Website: walmart
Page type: customer-info-address
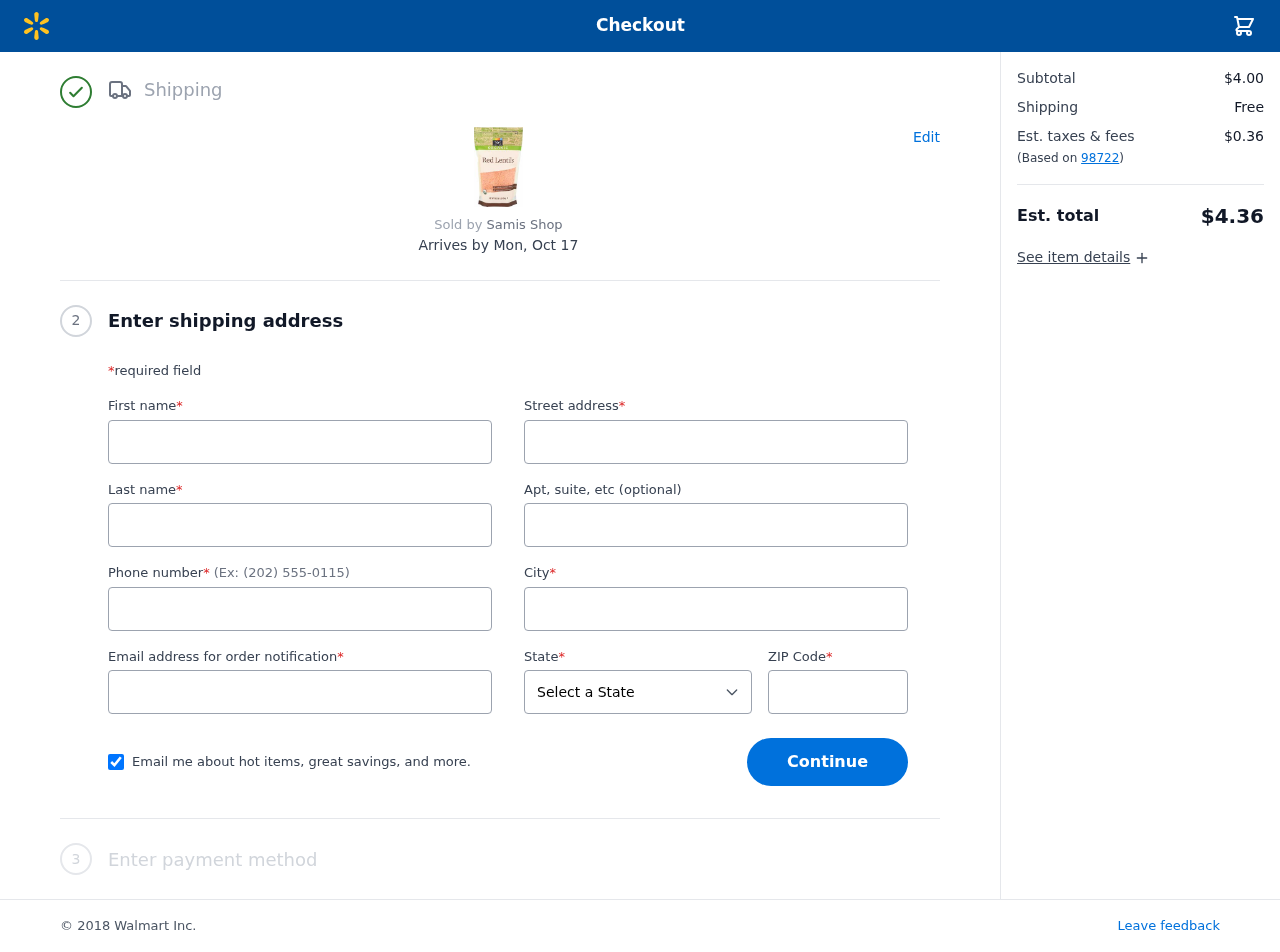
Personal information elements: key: PII_CITY
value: East Debra
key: PII_EMAIL
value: jamesfrancis@yahoo.com
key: PII_FIRSTNAME
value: James
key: PII_LASTNAME
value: Francis
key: PII_PHONE
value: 9264565696
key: PII_POSTCODE
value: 98722
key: PII_STATE
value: VI
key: PII_STREET
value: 333 Merritt View Suite 176
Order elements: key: ORDER_DELIVERY_DATE
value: Mon, Oct 17
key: ORDER_SUBTOTAL
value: $4.00
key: ORDER_SHIPPING_COST
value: Free
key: ORDER_TAX
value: $0.36
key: ORDER_TOTAL
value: $4.36